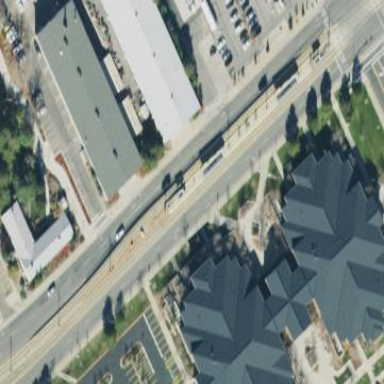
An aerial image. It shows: Light rail platform with shelter. It is public transport platform for light rail services.